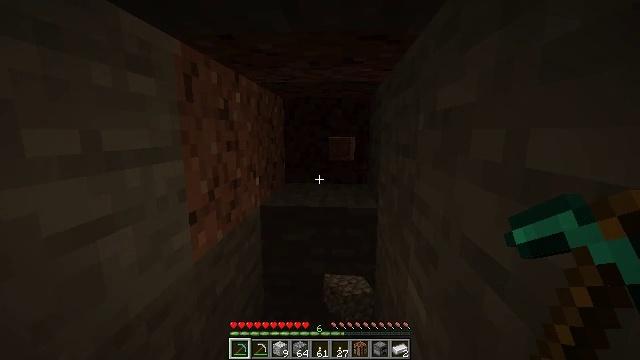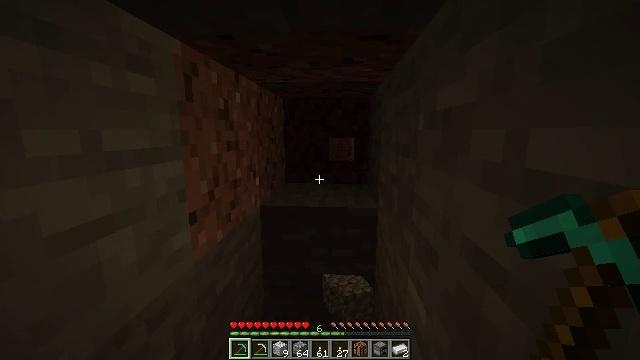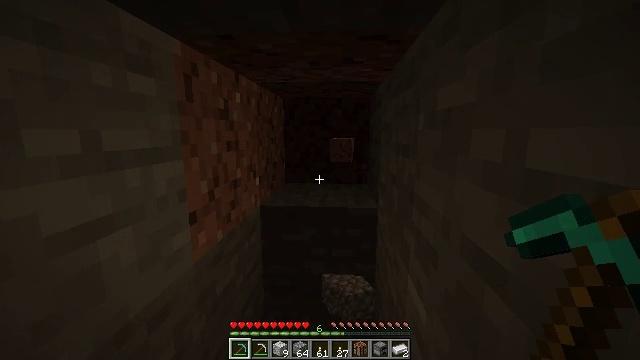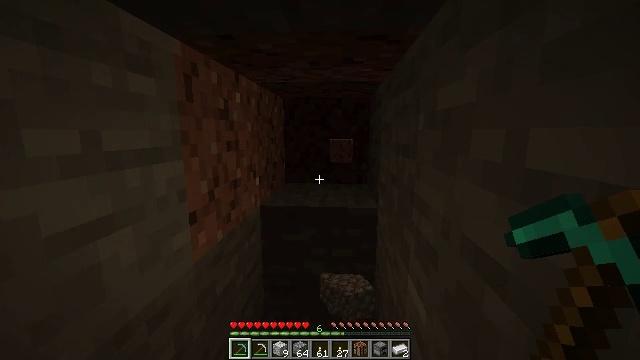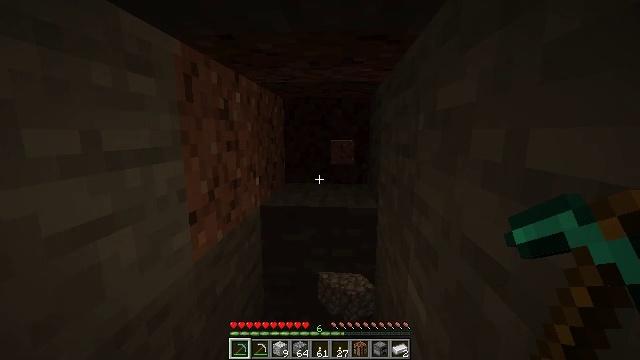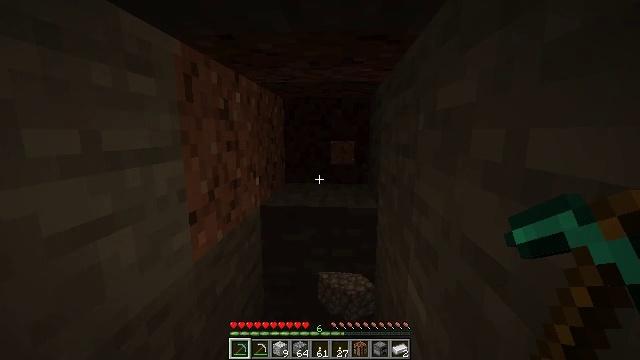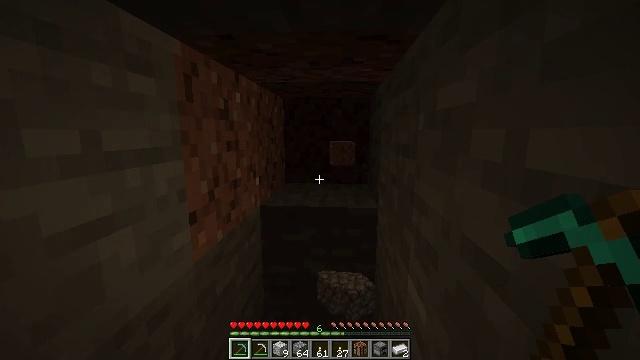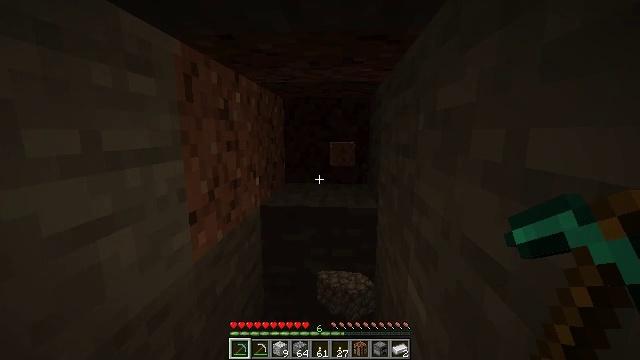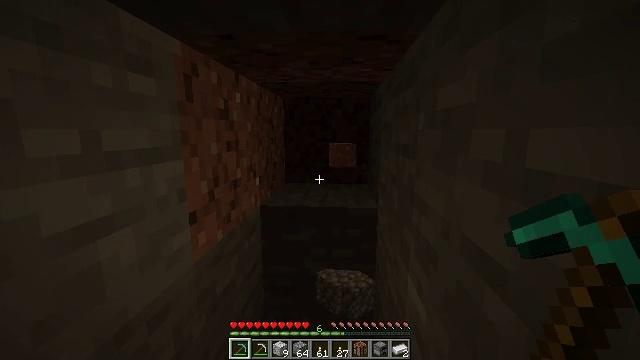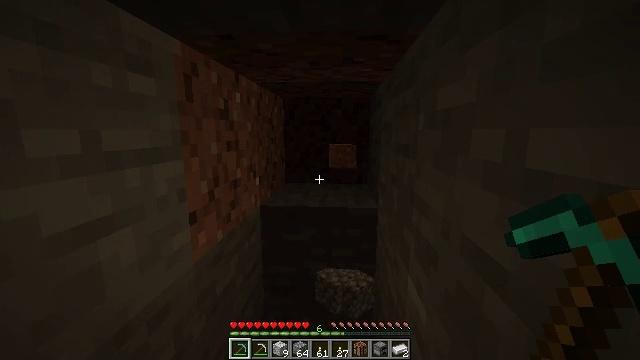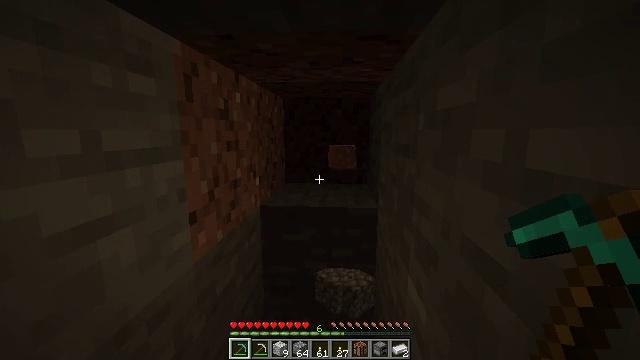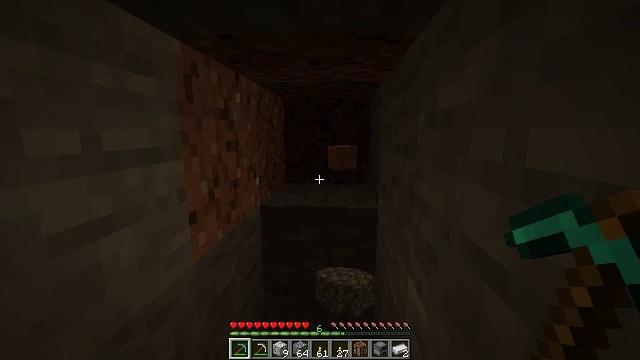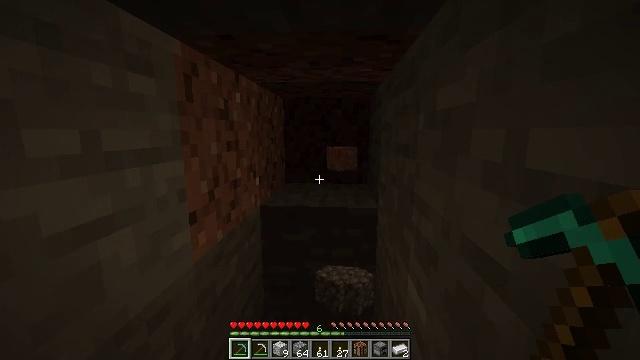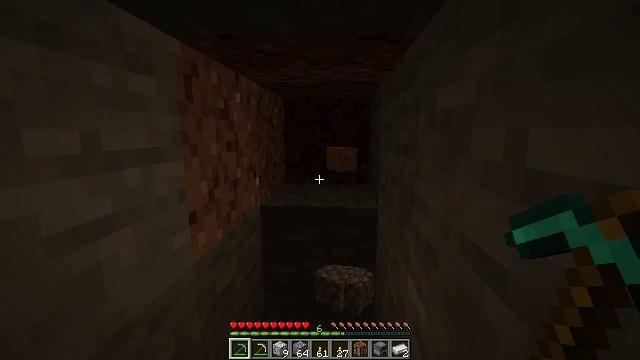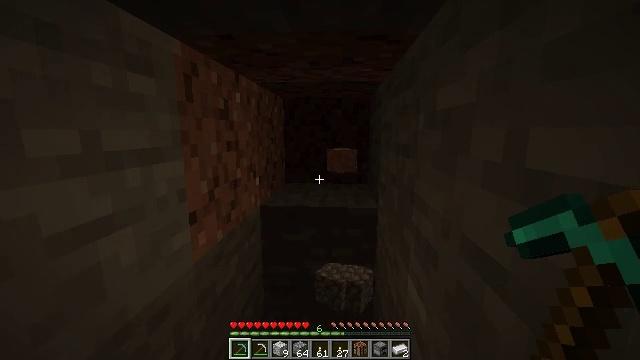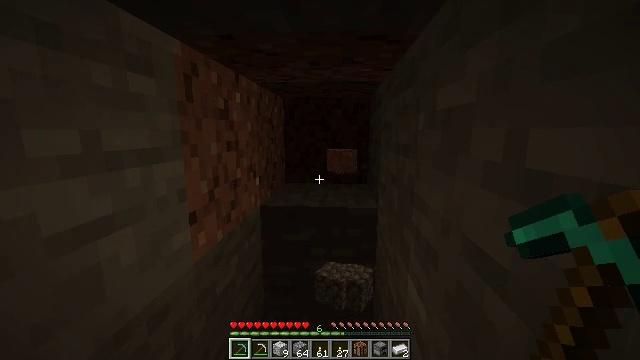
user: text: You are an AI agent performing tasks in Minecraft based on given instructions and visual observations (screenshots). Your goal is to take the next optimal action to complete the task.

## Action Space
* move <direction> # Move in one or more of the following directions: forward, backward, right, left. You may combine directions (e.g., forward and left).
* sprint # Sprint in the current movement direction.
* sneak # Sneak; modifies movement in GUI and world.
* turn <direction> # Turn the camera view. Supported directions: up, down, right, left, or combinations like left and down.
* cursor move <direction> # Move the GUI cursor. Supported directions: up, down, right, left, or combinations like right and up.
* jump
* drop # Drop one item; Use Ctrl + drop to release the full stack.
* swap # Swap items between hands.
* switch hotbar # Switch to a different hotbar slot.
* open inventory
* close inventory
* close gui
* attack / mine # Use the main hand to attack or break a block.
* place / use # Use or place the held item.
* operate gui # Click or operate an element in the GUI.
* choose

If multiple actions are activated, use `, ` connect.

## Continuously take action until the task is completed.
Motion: motion action
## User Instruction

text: Collect granite for building materials.
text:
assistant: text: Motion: no_op
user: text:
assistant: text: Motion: no_op
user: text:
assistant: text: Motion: no_op
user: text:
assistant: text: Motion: no_op
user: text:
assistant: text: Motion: no_op
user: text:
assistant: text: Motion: no_op
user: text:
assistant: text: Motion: no_op
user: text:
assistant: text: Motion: no_op
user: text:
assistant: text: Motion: no_op
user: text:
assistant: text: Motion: no_op
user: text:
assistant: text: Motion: no_op
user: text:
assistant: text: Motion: no_op
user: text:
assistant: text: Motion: no_op
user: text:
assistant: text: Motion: no_op
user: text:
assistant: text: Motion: no_op
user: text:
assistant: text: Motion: no_op
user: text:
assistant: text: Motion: no_op
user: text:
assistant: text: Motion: no_op
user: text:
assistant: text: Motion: no_op
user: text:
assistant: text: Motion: no_op
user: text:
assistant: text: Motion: no_op
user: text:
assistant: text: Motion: no_op
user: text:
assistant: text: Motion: no_op
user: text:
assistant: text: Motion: no_op
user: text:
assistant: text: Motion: no_op
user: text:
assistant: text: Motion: no_op
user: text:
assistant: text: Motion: no_op
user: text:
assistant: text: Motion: no_op
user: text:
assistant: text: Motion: no_op
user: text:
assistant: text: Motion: no_op